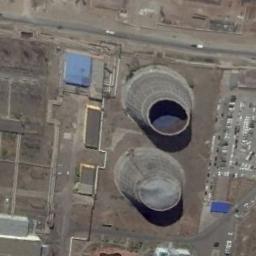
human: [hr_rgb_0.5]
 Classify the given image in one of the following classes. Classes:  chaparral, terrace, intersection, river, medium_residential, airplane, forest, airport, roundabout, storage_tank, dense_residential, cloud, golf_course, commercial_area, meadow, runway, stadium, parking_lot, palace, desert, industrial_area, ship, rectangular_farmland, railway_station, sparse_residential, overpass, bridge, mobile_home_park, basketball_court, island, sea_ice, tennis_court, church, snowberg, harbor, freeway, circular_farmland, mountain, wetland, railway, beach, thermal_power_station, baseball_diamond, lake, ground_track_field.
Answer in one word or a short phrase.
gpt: thermal_power_station